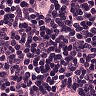
Metastatic tissue present: yes